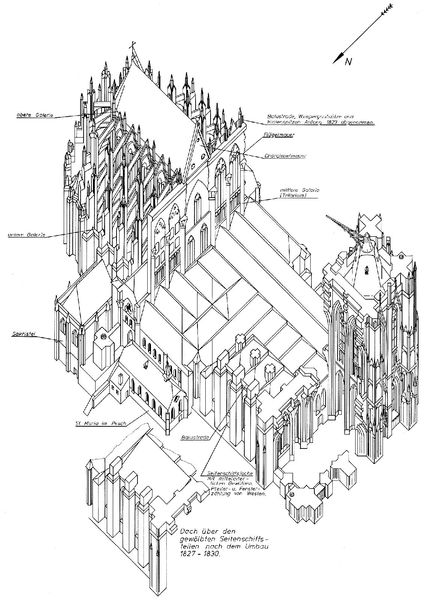
Titel: Axonometrien des Kölner Doms
Institution: Köln, Dombauarchiv
Schlagwörter: weiß, kirchturm, fenster, schwarz, skizze, zeichnung, dach, architektur, norden, kirche, gotik, turm, ansicht, dächer, dom, schwarzweiß, beschriftung, entwurf, kathedrale, langhaus, portal, seitenschiff, apsis, chor, richtung, plan, pfeil, streben, erklärung, grundriss, aufriss, bauzeichnung, bauplan, satteldach, kapellen, seitenschiffe, fialen, querschiff, teile, maße, strebepfeiler, himmelsrichtung, strebebögen, windrichtung, kirchtumr